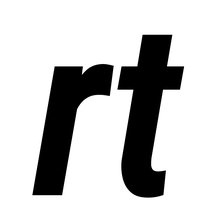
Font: Roboto-Italic_Condensed_SemiBold_Italic